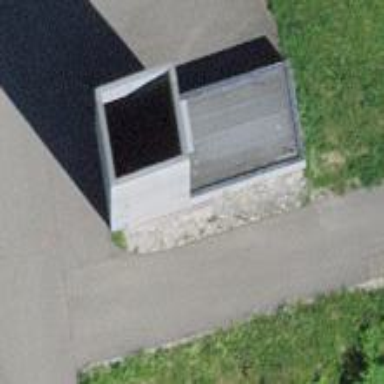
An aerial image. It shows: Chimney that is man-made.